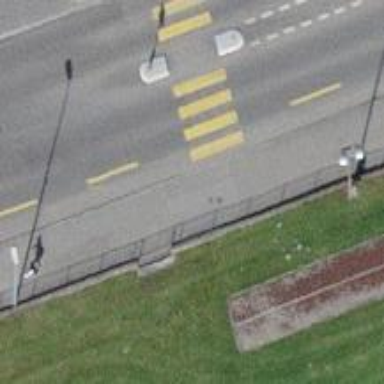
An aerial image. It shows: Sidewalk.